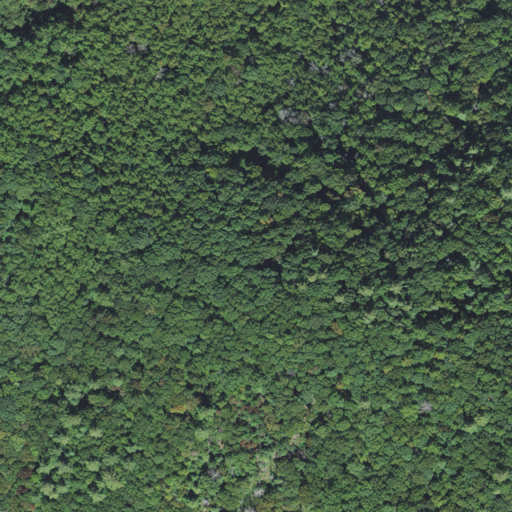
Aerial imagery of gap in North Carolina named Richey Gap containing deciduous forest, mixed forest, and evergreen forest